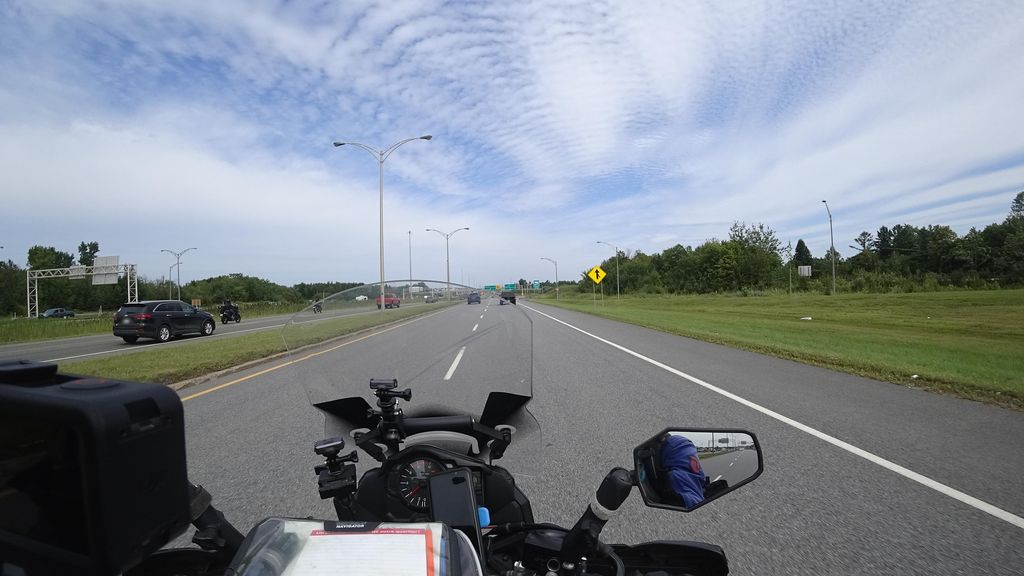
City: quebec_city